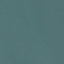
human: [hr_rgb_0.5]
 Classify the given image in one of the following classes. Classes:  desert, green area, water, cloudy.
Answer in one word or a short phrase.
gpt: water